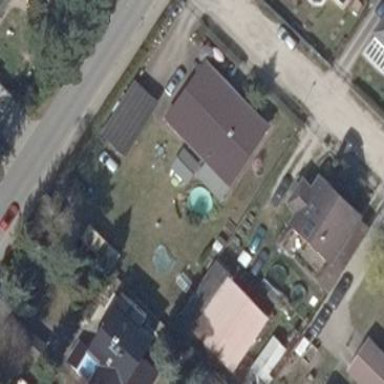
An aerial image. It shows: Detached building with flat roof.